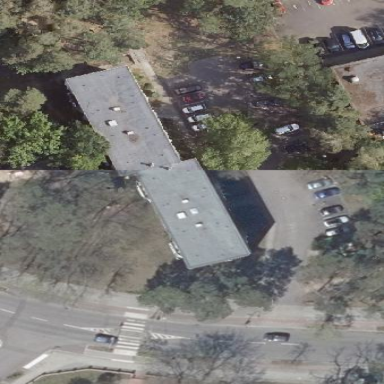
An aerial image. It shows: Apartment building with flat roof.